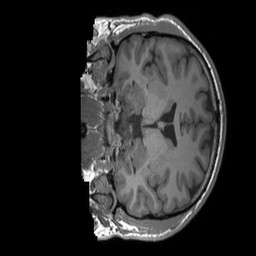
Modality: T1w
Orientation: coronal
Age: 31
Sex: male